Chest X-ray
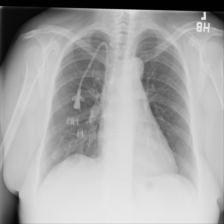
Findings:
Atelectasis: negative
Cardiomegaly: negative
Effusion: negative
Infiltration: negative
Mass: negative
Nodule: negative
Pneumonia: negative
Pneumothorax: negative
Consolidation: negative
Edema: negative
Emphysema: negative
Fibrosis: negative
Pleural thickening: negative
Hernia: negative